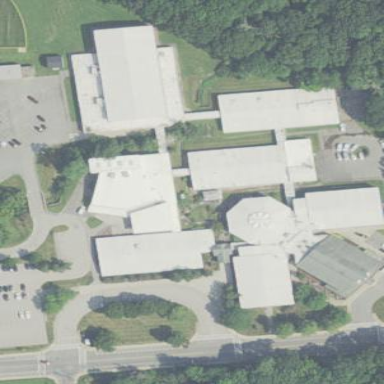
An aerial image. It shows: School building.